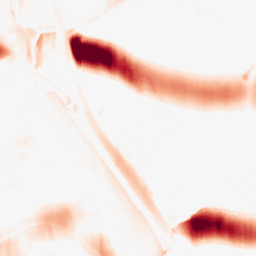
Category: morphological
Decomposition family: morphological_ellipse
Decomposition parameters: operation: opening
width: 50
height: 5
Upsampling method: linear_exact
Upsampling parameters: scale: 8
Upsampling scale: 8